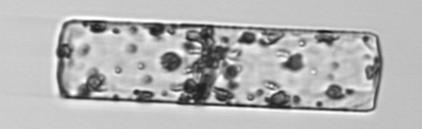
Label: Guinardia_flaccida